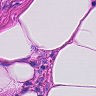
Metastatic tissue present: no